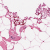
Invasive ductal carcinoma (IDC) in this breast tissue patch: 0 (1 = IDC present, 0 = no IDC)